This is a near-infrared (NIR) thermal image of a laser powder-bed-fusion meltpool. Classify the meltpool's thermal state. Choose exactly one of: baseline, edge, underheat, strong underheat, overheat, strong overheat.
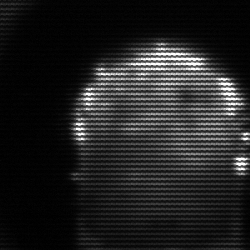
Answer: baseline